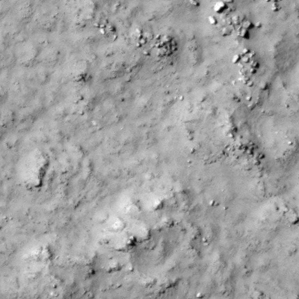
Label: non_frost